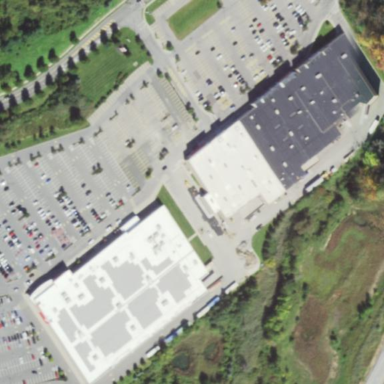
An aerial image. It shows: Retail area.